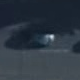
Vehicle type: Car